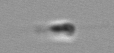
Label: flagellate_morphotype3